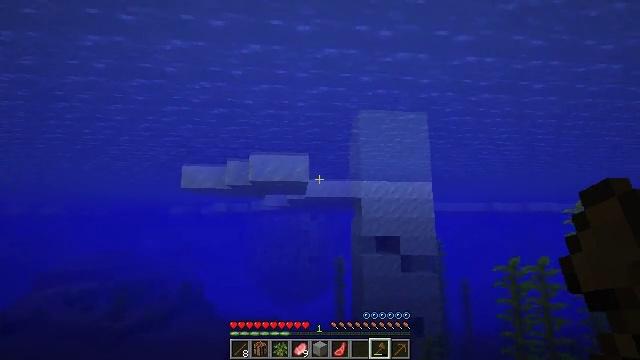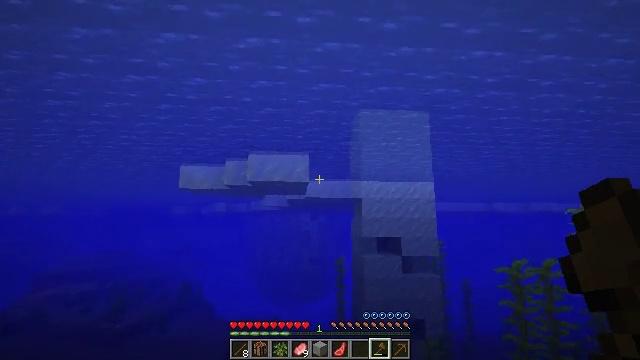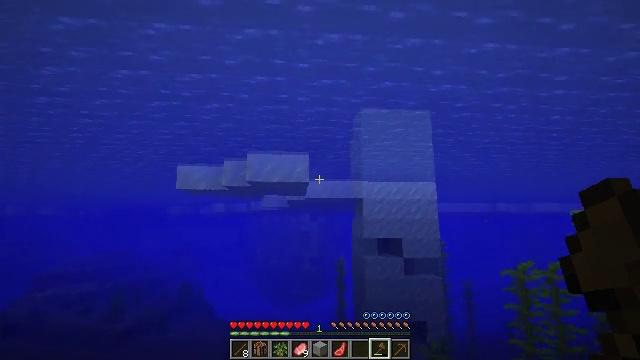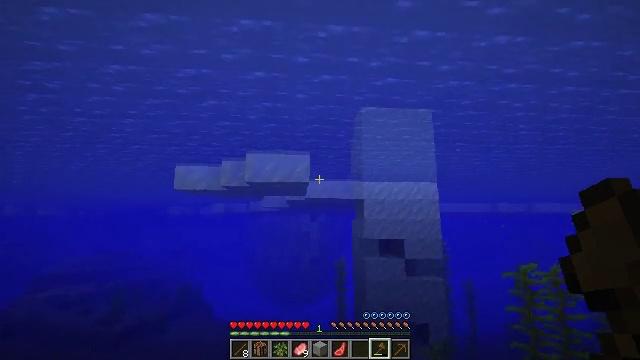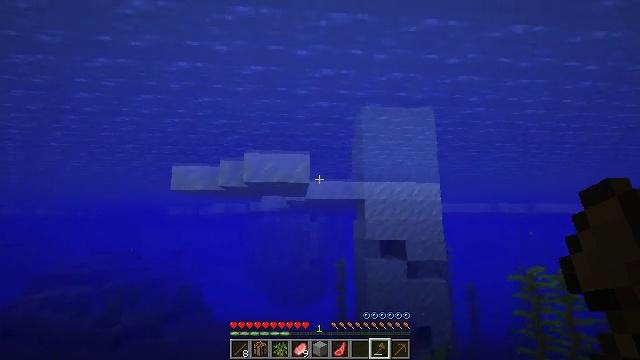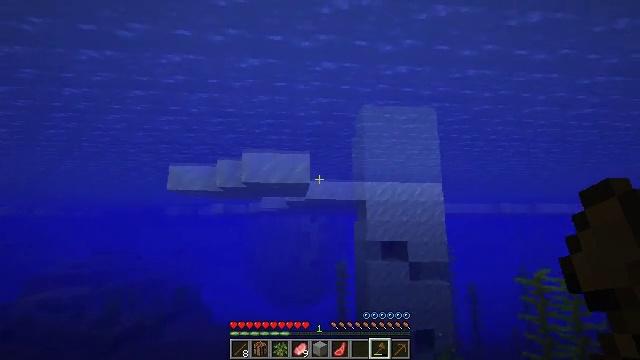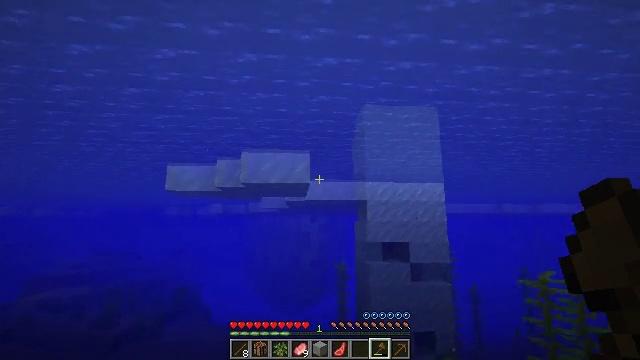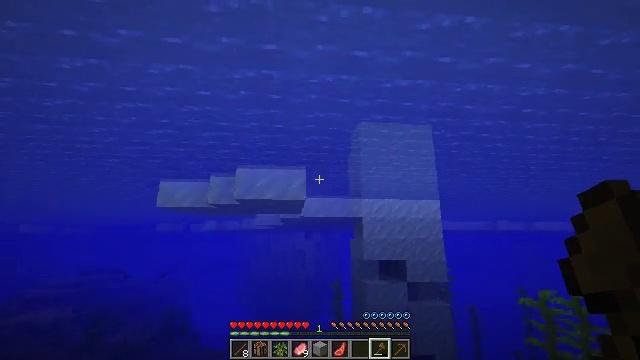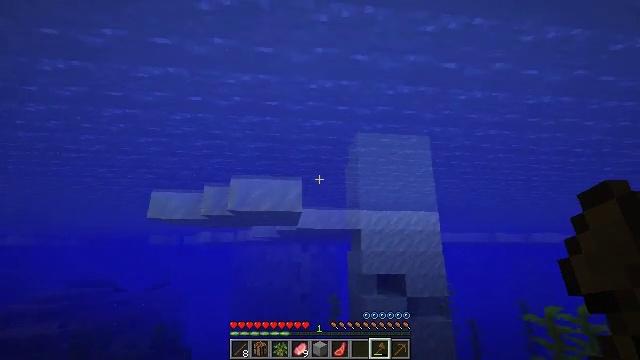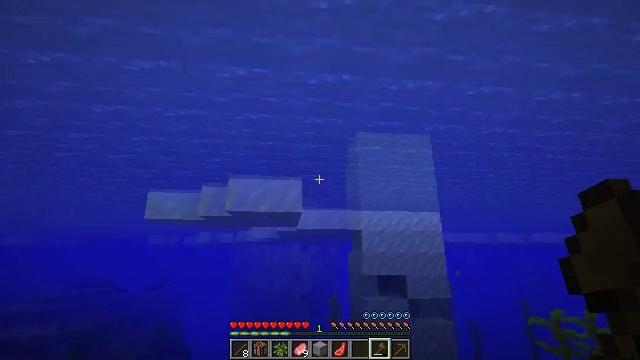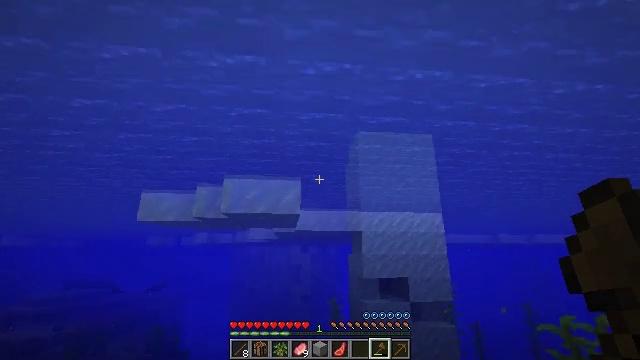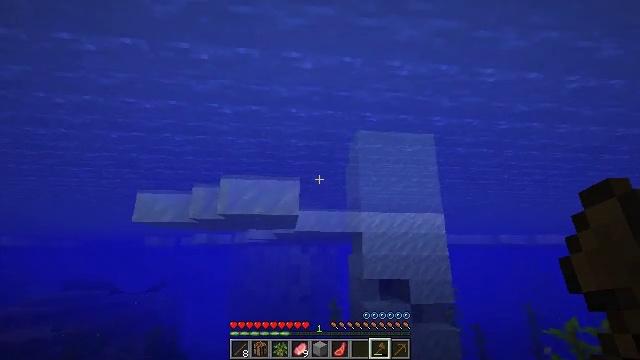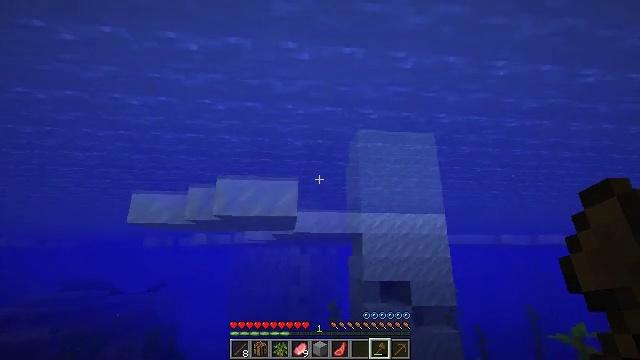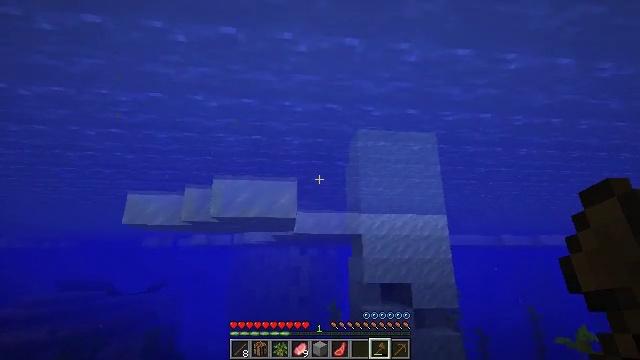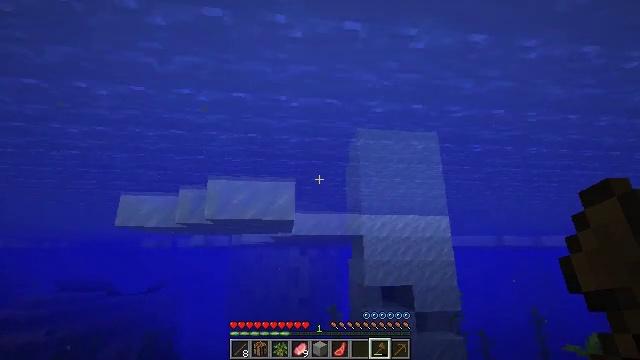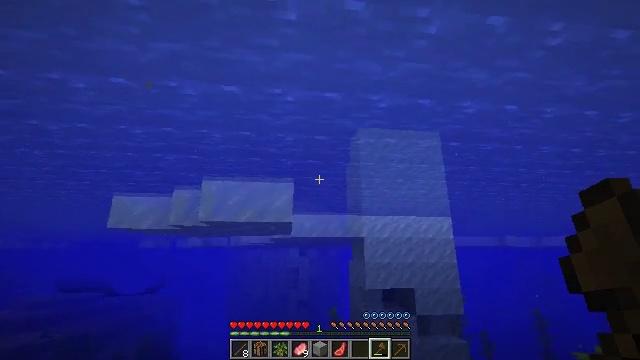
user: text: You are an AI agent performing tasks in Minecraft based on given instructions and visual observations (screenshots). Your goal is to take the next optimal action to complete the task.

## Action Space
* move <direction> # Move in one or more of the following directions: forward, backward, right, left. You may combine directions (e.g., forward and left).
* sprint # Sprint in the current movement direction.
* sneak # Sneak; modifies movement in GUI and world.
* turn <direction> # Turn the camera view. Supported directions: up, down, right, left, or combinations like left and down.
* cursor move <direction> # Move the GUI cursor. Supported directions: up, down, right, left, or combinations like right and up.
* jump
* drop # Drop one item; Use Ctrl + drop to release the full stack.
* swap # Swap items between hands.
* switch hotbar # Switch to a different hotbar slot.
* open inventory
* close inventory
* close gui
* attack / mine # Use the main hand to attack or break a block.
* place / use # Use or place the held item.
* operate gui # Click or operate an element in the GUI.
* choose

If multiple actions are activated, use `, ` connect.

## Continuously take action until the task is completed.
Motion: motion action
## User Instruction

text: Mine packed ice from icy biomes.
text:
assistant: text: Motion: move forward
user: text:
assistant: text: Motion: move forward
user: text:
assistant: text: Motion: move forward
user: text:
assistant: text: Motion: move forward
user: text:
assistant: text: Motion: move forward
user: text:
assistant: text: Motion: move forward
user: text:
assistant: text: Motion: move forward, turn right and up
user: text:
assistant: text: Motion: move forward and move right, turn up
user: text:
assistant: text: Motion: move forward and move right
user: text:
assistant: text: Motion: move forward and move right
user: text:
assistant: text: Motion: move forward
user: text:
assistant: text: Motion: move forward
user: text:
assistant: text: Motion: move forward
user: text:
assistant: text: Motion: move forward
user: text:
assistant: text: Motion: move forward
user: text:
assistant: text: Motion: move forward
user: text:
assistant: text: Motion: move forward and move right
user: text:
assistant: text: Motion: move forward and move right
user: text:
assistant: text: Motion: move forward and move right
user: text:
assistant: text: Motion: move forward and move right
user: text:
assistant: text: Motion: move forward and move right
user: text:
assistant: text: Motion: move forward and move right
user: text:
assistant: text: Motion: move forward
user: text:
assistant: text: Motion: move forward
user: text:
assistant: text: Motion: move forward
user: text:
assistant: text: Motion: move forward
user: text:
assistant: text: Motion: move forward
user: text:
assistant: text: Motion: move forward
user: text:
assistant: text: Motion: move forward
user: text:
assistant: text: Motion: move forward